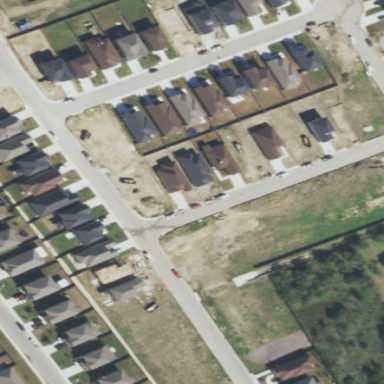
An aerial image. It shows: Residential area in subdivision.